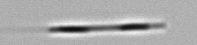
Label: Leptocylindrus